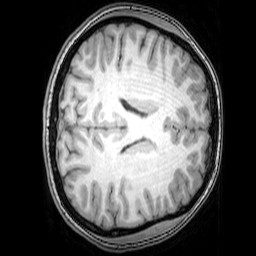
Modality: T1w
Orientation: axial
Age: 25
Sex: female
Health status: healthy
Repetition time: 0.081 s
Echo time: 0.037 s